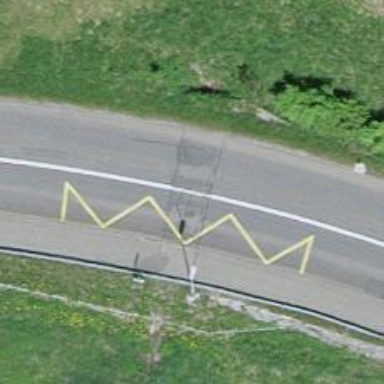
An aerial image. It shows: Bus stop equipped with public transport stop position.